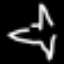
Label: airplane